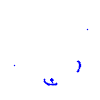
Particle: proton